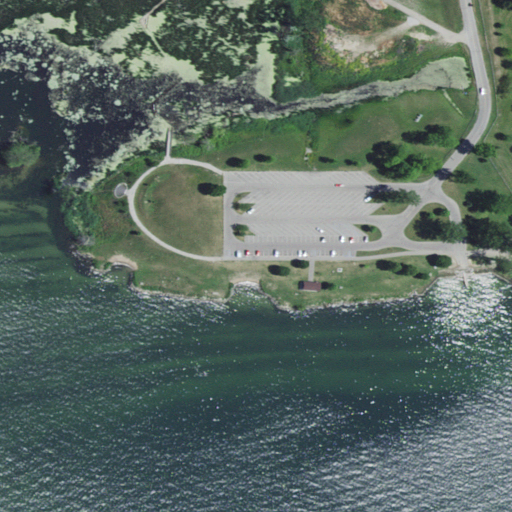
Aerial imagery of cape in Michigan named Point Rosa containing open water, medium intensity development, low intensity development, open development, woody wetlands, high intensity development, cultivated crops, herbaceous wetlands, barren land, and evergreen forest